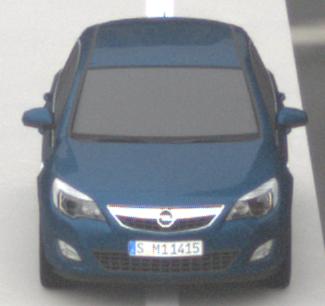
Make: Opel
Model: Astra 1.4 ecoFlex
Detailed model: Astra (J)
Model produced from: 2009/12
Model produced until: 2010/12
Doors: 5
Color: blue
Road condition: dry road
Daytime: morning or afternoon
Contrast: low contrast